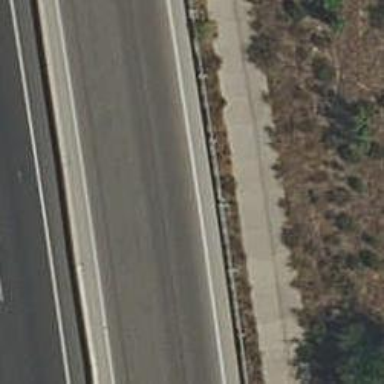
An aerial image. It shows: Motorway link.